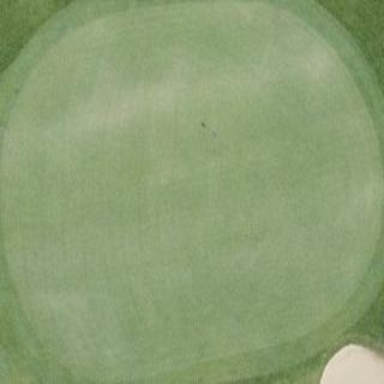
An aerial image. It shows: Golf green.